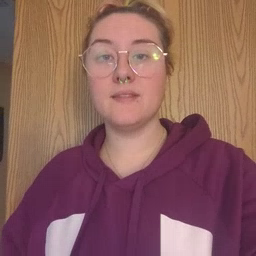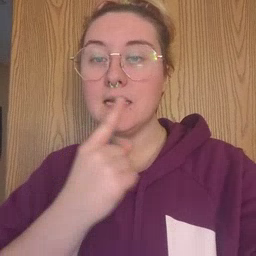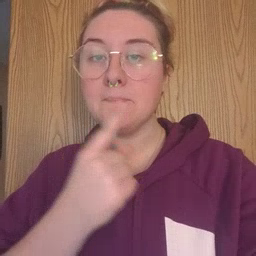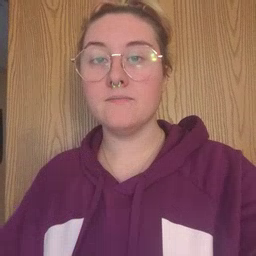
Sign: lips